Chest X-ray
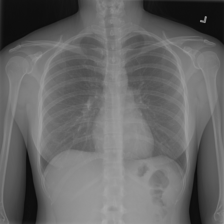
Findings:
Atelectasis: negative
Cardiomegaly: negative
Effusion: negative
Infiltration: negative
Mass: negative
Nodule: negative
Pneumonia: negative
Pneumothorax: negative
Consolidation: negative
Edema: negative
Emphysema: negative
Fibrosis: negative
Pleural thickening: negative
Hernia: negative